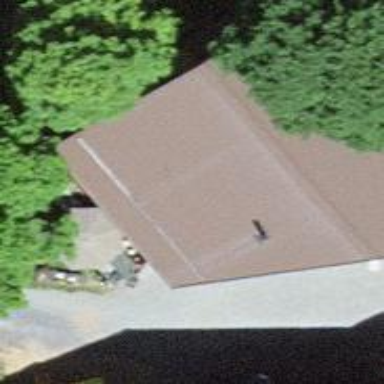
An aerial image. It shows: Restaurant.